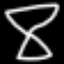
Label: hourglass